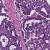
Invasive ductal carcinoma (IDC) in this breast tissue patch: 1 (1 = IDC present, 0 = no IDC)